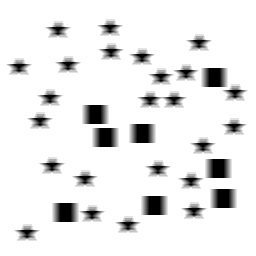
Squares: 8
Triangles: 0
Stars: 24
Total shapes: 32